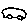
Label: car